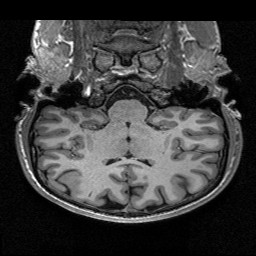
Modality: T1w
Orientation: sagittal
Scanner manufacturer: siemens
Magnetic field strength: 3 T
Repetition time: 2.53 s
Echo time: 0.00267 s